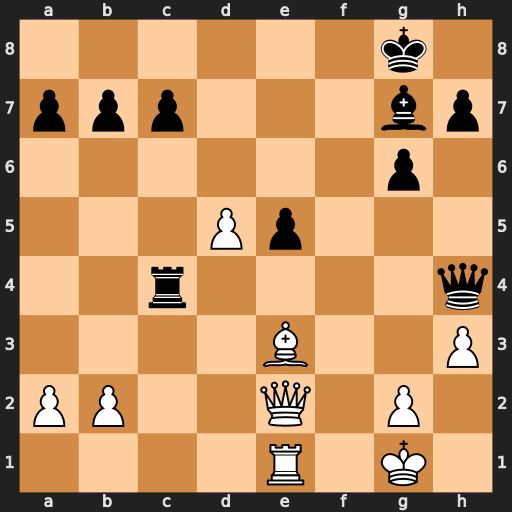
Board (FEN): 6k1/ppp3bp/6p1/3Pp3/2r4q/4B2P/PP2Q1P1/4R1K1
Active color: w
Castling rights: -
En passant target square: -
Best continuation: Bf2 Qf4 g3